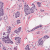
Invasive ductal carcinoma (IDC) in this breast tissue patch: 1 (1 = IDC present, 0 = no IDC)